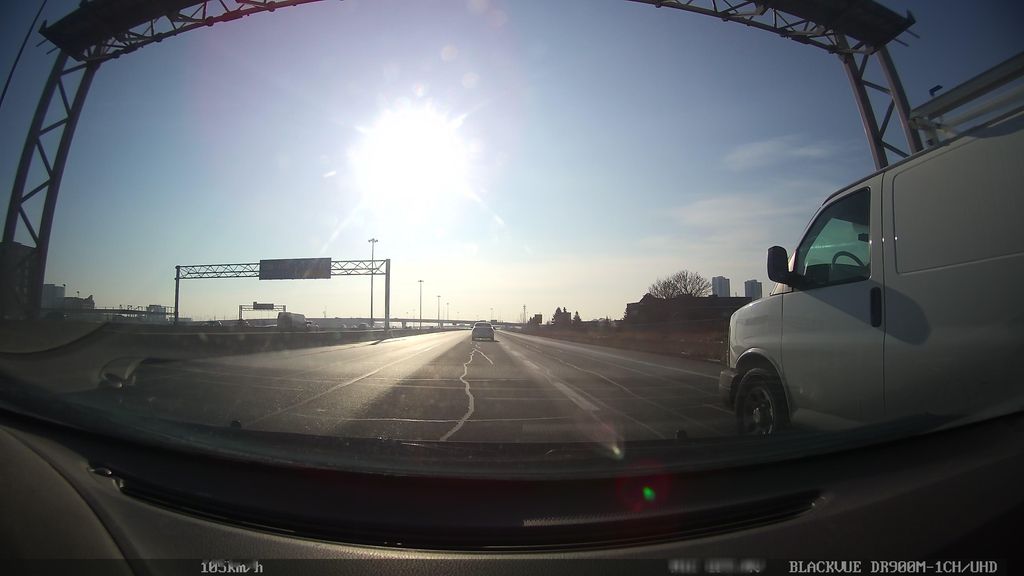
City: toronto